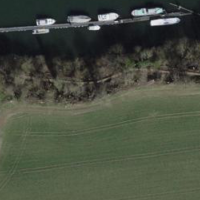
EUNIS habitat code: 25
Species observed at this site:
Tachybaptus ruficollis
Corvus corone
Actitis hypoleucos
Anas crecca
Dendrocopos major
Aegithalos caudatus
Sylvia atricapilla
Chroicocephalus ridibundus
Poecile palustris
Larus michahellis
Cygnus olor
Ardea alba
Erithacus rubecula
Pica pica
Phoenicurus ochruros
Sitta europaea
Garrulus glandarius
Columba livia
Periparus ater
Motacilla cinerea
Cyanistes caeruleus
Anas platyrhynchos
Alopochen aegyptiaca
Troglodytes troglodytes
Aythya ferina
Sturnus vulgaris
Corvus frugilegus
Larus canus
Aythya fuligula
Fringilla coelebs
Regulus ignicapilla
Carduelis carduelis
Columba palumbus
Turdus merula
Phalacrocorax carbo
Parus major
Mergus merganser
Turdus pilaris
Ciconia ciconia
Delichon urbicum